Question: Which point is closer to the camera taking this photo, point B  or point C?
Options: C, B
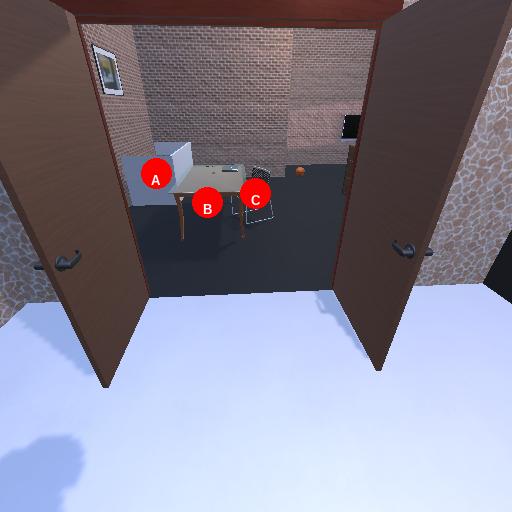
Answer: C